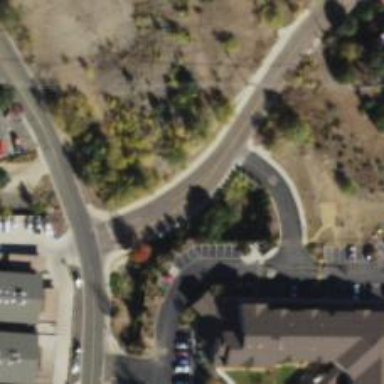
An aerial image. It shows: Residential road with sidewalk on the left side.